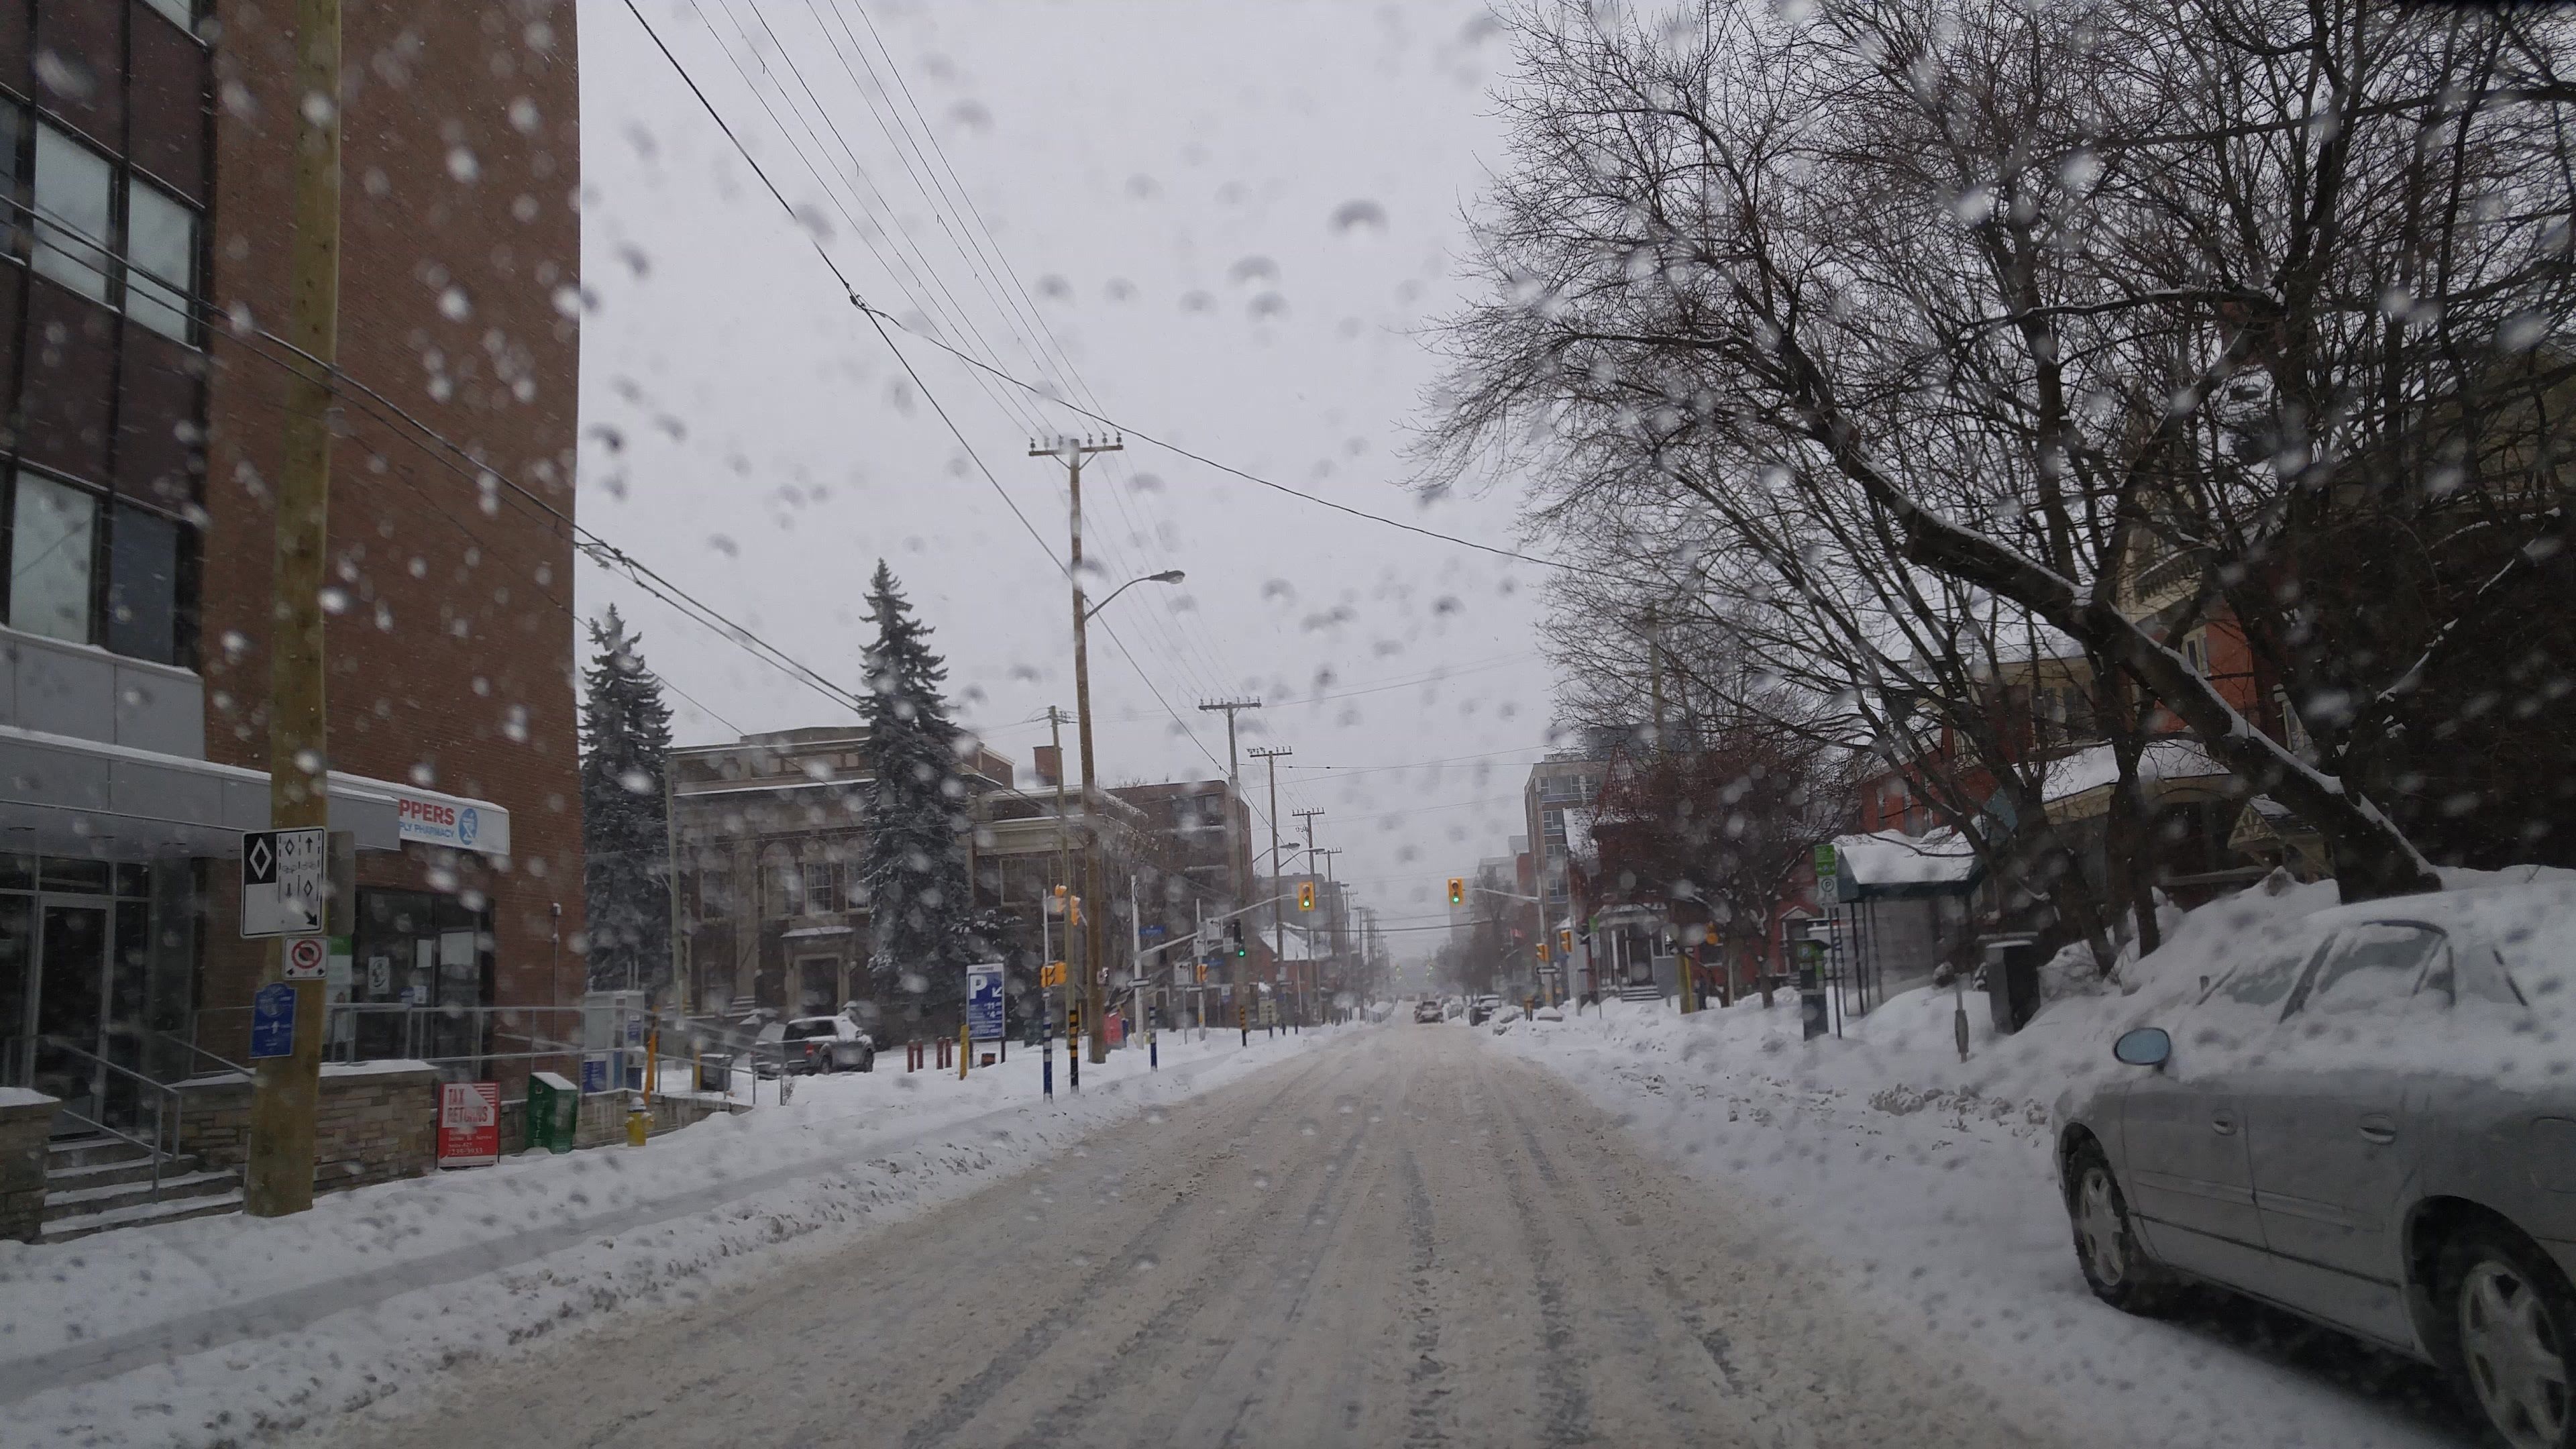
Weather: snowy
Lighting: day
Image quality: good
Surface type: walking surface
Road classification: footway
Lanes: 2
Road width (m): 1.5
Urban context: urban centre
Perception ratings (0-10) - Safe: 7.79, Lively: 7.57, Beautiful: 5.76, Boring: 1.87, Depressing: 2.7, Wealthy: 5.81